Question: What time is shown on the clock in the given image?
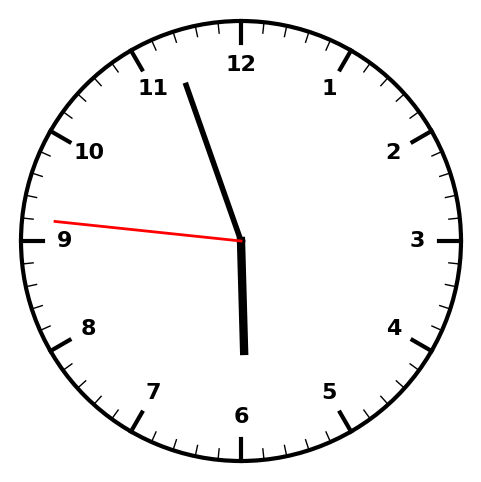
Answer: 05:56:46